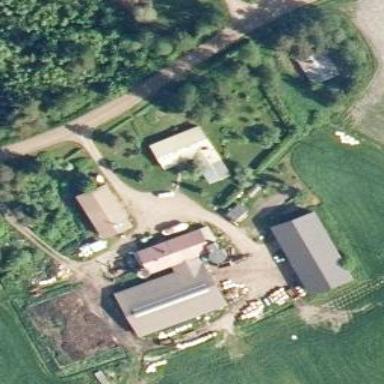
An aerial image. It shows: Farmyard area.